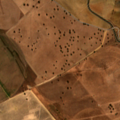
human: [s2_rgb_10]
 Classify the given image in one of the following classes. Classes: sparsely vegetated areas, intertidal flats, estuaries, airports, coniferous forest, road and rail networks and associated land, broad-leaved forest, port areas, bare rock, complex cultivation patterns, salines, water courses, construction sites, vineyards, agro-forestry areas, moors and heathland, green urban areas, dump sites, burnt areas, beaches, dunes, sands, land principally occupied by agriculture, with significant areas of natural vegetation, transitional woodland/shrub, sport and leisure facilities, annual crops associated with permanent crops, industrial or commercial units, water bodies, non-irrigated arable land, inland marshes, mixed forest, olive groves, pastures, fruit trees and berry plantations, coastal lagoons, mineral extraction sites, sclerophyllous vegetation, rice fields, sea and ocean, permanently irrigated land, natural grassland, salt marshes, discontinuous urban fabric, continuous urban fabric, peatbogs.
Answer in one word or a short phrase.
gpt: non-irrigated arable land, permanently irrigated land